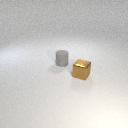
small brown metal cube to the right of small gray rubber cylinder